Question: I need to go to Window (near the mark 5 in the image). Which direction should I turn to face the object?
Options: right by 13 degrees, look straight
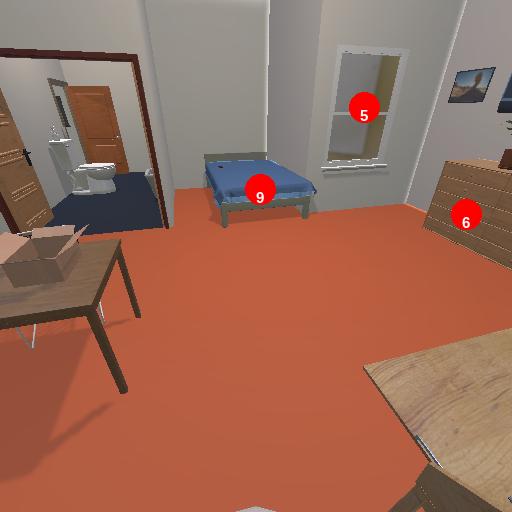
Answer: right by 13 degrees